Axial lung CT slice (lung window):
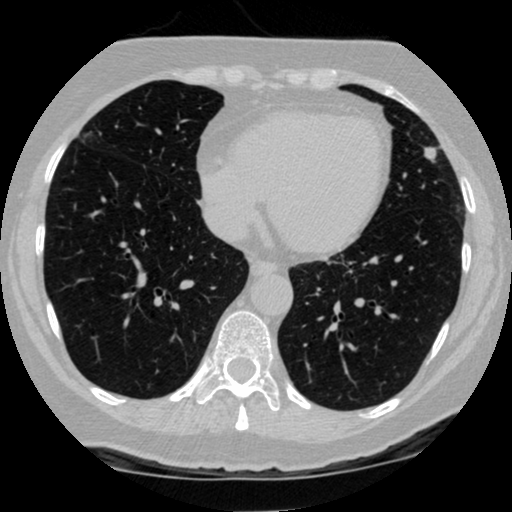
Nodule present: yes
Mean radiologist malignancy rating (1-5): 3.5